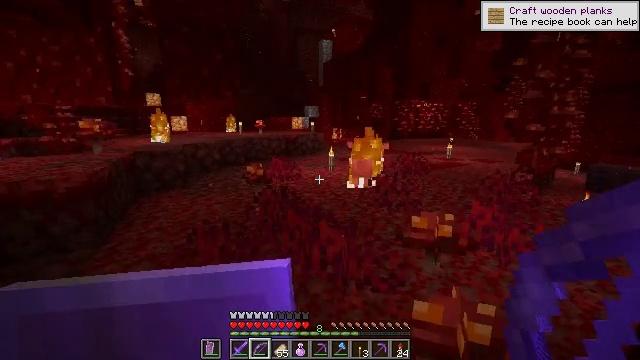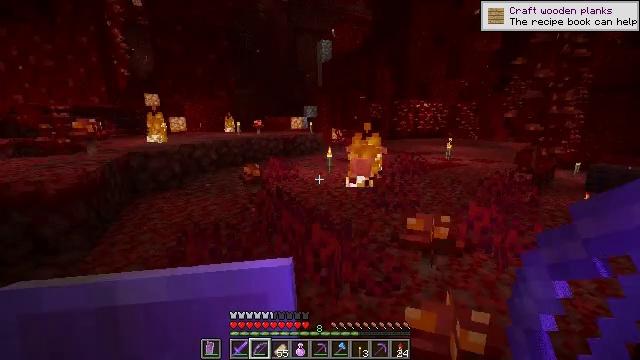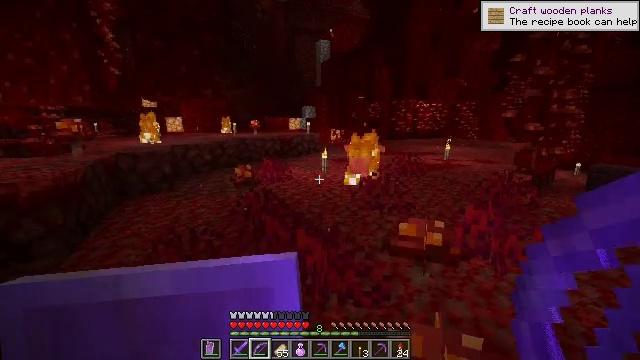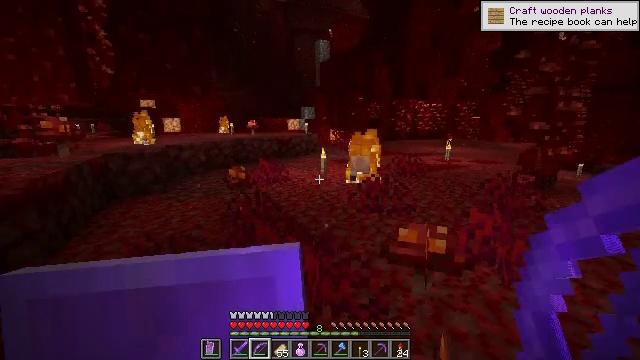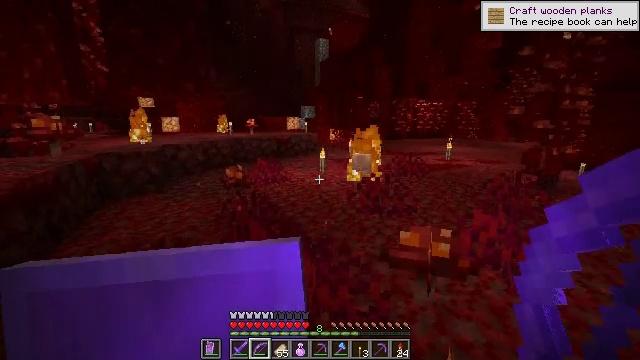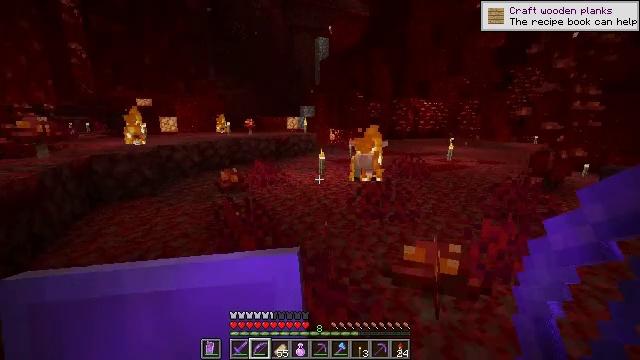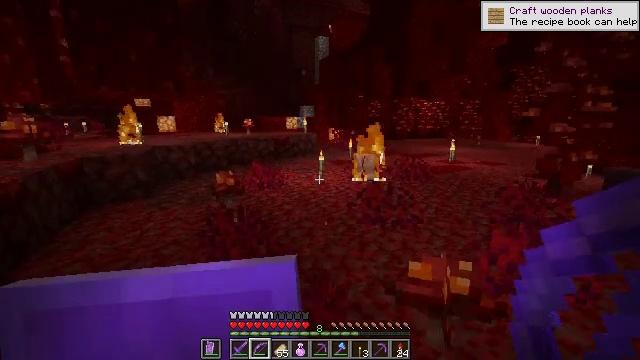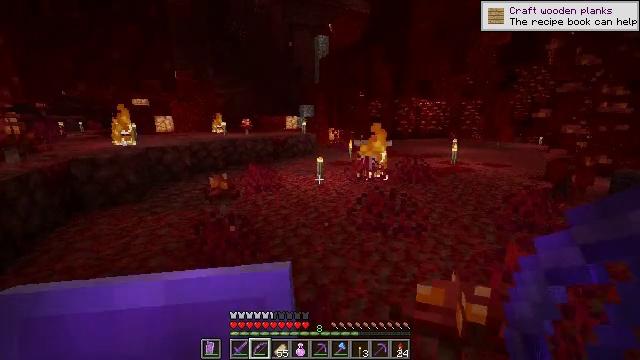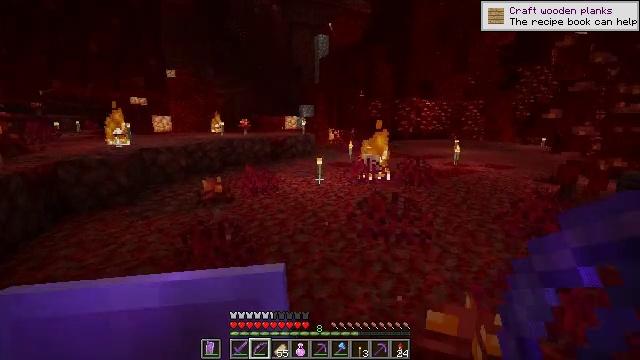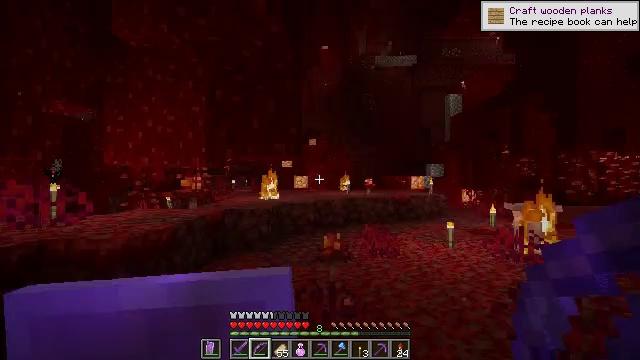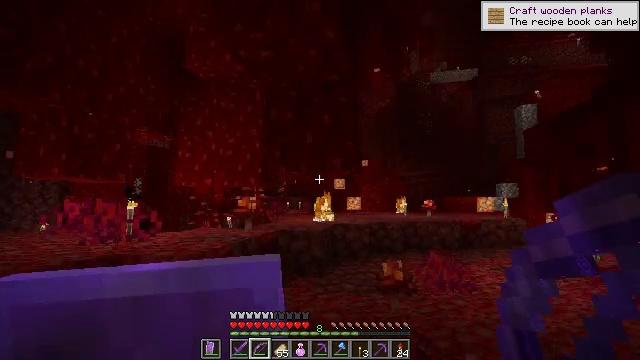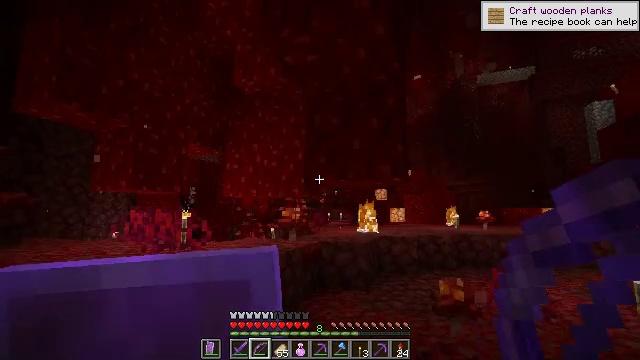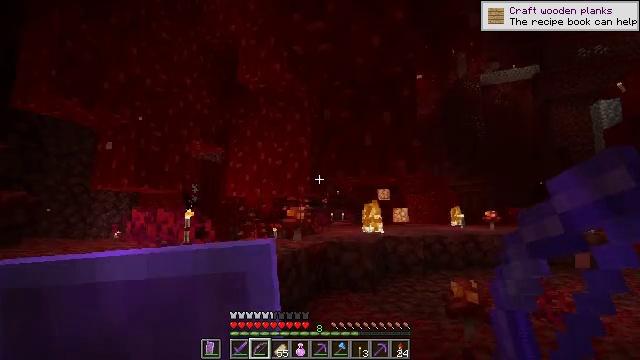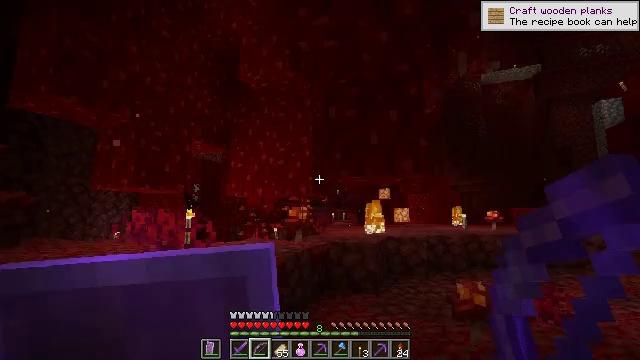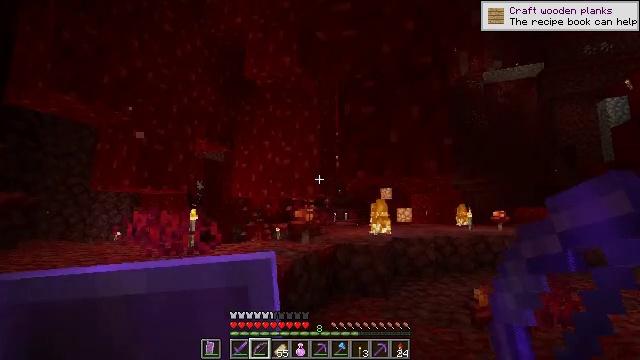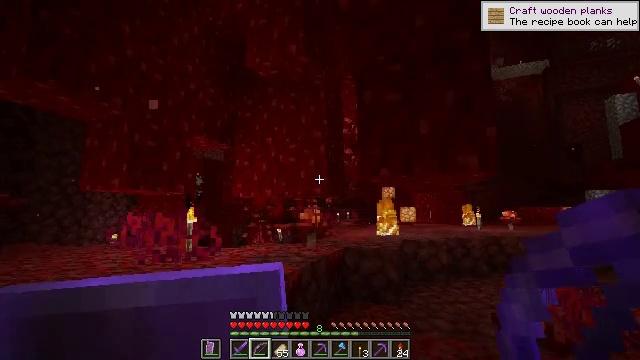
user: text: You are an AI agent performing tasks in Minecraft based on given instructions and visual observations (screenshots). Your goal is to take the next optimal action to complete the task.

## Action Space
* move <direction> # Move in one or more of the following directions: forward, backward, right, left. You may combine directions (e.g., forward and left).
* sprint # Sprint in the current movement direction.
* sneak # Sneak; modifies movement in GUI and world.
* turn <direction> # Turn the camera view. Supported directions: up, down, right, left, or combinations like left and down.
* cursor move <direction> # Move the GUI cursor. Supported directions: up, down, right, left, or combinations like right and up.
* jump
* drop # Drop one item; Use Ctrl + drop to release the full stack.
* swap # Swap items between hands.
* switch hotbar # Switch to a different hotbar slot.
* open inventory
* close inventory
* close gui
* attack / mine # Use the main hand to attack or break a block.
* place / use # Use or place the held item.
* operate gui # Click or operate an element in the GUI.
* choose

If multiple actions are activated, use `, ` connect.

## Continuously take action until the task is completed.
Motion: motion action
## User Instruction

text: Harvest crimson stem blocks.
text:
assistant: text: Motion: move forward and move right
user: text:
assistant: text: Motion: move forward
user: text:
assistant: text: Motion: move forward
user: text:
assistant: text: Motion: move forward
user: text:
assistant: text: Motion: move forward
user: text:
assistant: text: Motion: move forward
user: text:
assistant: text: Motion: move forward
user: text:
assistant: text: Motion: move forward
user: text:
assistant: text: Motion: move forward and move left, turn left and up
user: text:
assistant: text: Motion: move forward and move left, turn left and up
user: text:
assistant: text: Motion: move forward and move left, turn left and up
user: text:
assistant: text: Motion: move forward and move left
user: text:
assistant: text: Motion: move forward and move left
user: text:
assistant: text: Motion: move forward
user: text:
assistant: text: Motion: move forward
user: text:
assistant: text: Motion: move forward
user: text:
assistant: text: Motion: move forward
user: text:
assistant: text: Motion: move forward
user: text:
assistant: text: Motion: move forward
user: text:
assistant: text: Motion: move forward
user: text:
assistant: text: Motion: move forward
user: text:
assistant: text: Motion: move forward
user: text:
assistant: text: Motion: move forward and move right
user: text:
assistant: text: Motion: move forward and move right
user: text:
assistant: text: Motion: move forward and move right, turn right and down
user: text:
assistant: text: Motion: move forward and move right, turn right and down
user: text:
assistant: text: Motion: move forward and move right, turn right and down
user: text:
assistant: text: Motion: move forward and move right, turn right
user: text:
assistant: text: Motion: move forward, turn right
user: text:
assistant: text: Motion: move forward, turn right